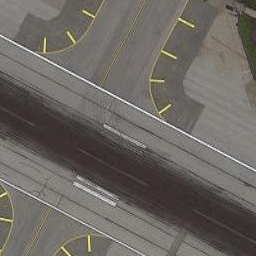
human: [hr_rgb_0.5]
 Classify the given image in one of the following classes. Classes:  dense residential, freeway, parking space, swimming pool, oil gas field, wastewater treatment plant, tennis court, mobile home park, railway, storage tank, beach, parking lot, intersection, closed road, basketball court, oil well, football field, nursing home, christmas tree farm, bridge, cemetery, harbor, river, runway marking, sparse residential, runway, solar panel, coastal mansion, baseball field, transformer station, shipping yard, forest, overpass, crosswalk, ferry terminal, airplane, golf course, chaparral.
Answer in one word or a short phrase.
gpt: runway